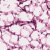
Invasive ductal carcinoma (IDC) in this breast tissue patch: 0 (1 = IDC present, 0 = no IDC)